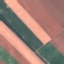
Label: AnnualCrop